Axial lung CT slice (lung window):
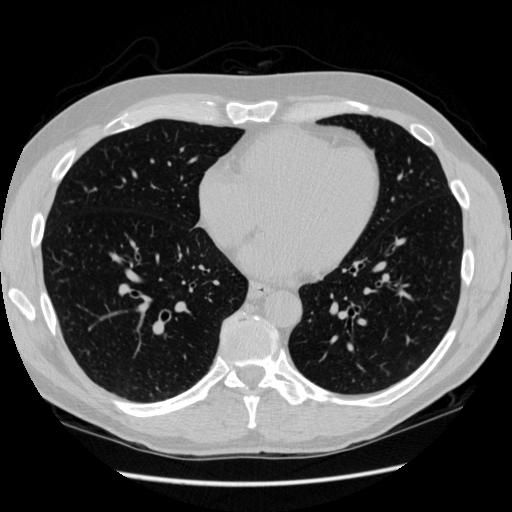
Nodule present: no